Question: I am trying to create a scatter plot of measurements where the x labels are WIFI channels. By default matplotlib is spacing the labels in proportion to their numerical value. However, I would like them to be spaced uniformly over the scatter plot. Is that possible?
This is basically what my plot code currently looks like:
- where chanPoints is a list of frequencies and measurements is a list of measurements.
'''
plt.scatter(chanPoints,measurements)
plt.xlabel('Frequency (MHz)')
plt.ylabel('EVM (dB)')
plt.xticks(Tchan,rotation = 90)
plt.title('EVM for 5G Channels by Site')
plt.show()
'''

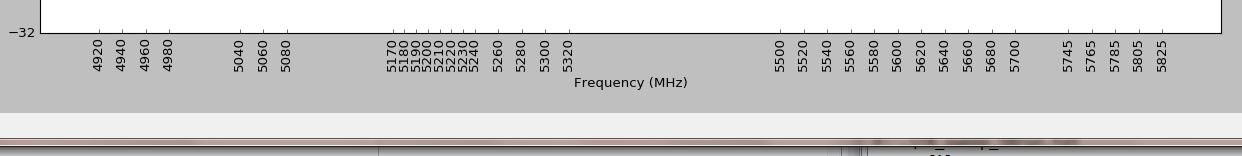
Answer: ### Numpy
You may use numpy to create an array which maps the unique items within 'chanPoints' to numbers '0,1,2...'. You can then give each of those numbers the corresponding label.
'''
import matplotlib.pyplot as plt
import numpy as np
chanPoints = [4980, 4920,4920,5500,4980,5500,4980, 5500, 4920]
measurements = [5,6,4,3,5,8,4,6,3]
unique, index = np.unique(chanPoints, return_inverse=True)
plt.scatter(index, measurements)
plt.xlabel('Frequency (MHz)')
plt.ylabel('EVM (dB)')
plt.xticks(range(len(unique)), unique)
plt.title('EVM for 5G Channels by Site')
plt.show()
'''
<URL>
### Seaborn
If you're happy to use seaborn, this can save a lot of manual work. Seaborn is specialized for plotting categorical data. The 'chanPoints' would be interpreted as categories on the x axis, and have the same spacing between them, if you were e.g. using a <URL>. If several points would then overlap, they are plotted next to each other, which may be an advantage as it allows to see the number of measurement for that channel.
'''
import matplotlib.pyplot as plt
import seaborn.apionly as sns
chanPoints = [4980, 4920,4920,5500,4980,5500,4980, 5500, 4920]
measurements = [5,6,4,3,5,8,4,6,3]
sns.swarmplot(chanPoints, measurements)
plt.xlabel('Frequency (MHz)')
plt.ylabel('EVM (dB)')
plt.title('EVM for 5G Channels by Site')
plt.show()
'''
<URL>